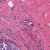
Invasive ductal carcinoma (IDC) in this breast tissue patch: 0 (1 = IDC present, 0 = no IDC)